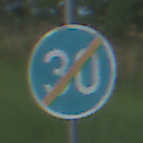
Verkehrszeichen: EndeMindestgeschwindigkeit
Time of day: MorningAfternoon
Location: Outdoor (Nature)
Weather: PartlyCloudy
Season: NotSpecified
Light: Natural